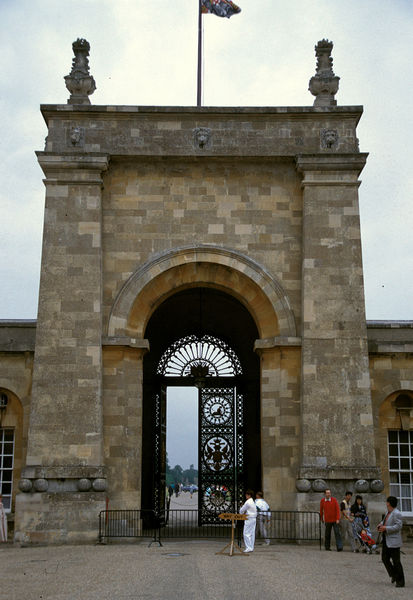
Titel: Osttor vom östlichen Wirtschaftshof
Künstler: John Vanbrugh
Standort: Woodstock, Oxfordshire
Institution: Blenheim Palace
Schlagwörter: blau, himmel, mann, weiß, wolken, menschen, ocker, bunt, fenster, frankreich, glas, grau, pfeiler, schwarz, tür, zeichen, gebäude, park, rot, weg, zaun, beige, leute, architektur, sockel, stein, steine, tot, gitter, klassizismus, england, rund, farbig, bogen, pflaster, fahne, flagge, mast, mauer, massiv, platz, besucher, pilaster, rundbogen, metall, türflügel, vasen, durchgang, granit, hoch, tor, foto, fotografie, photographie, bögen, eingang, eisen, fugen, schild, schmiedeeisen, offen, höhe, münchen, torbogen, kugeln, architrav, kapitelle, kapitell, photo, halbrund, portal, gesims, skulpturen, weiße, sandstein, farbfoto, kinderwagen, pfeil, rundung, aufnahme, verzierungen, absperrung, archivolte, versailles, schmiedeeisern, hinweis, wegweiser, gemauert, dachreiter, touristen, torgitter, kugellager, durchbrechung